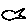
Label: fish